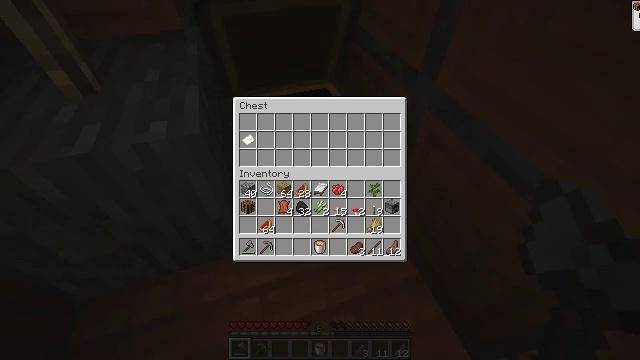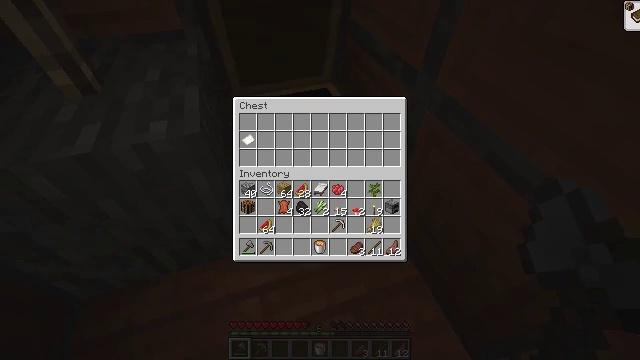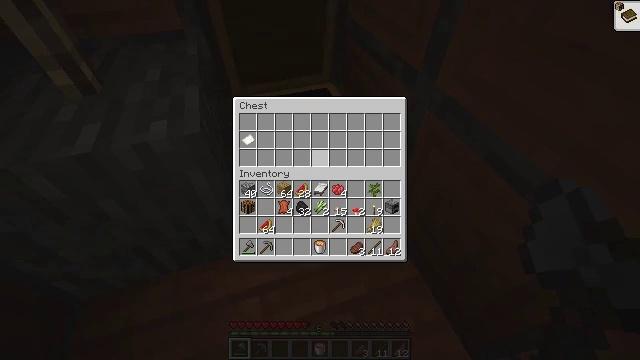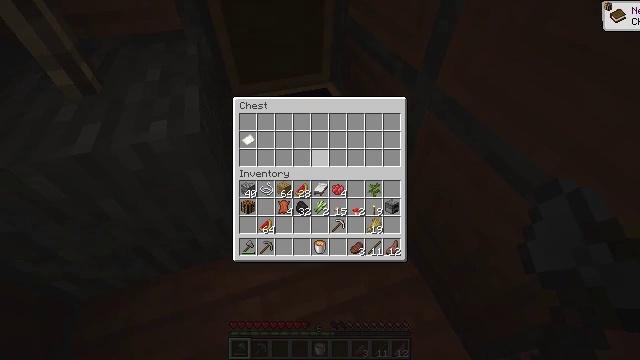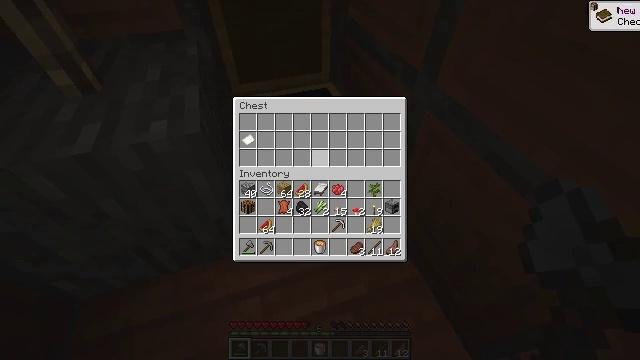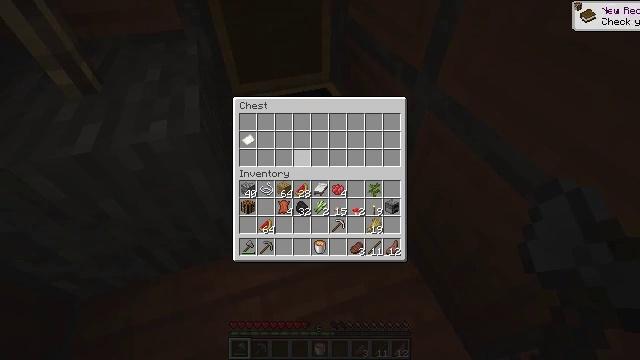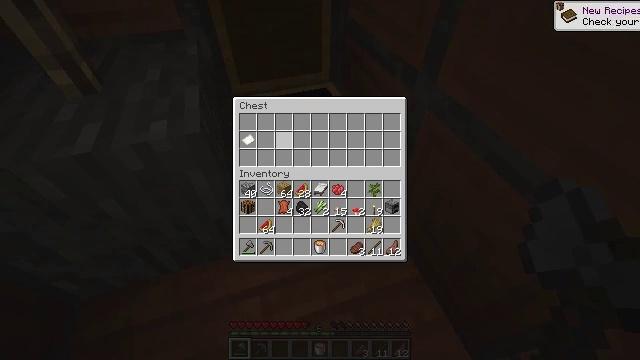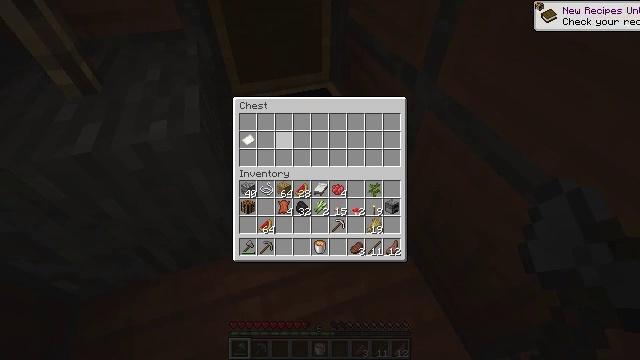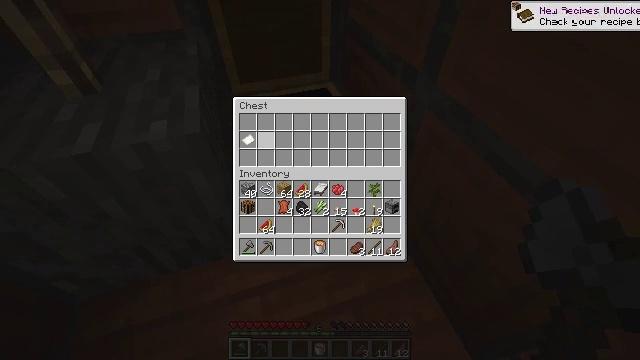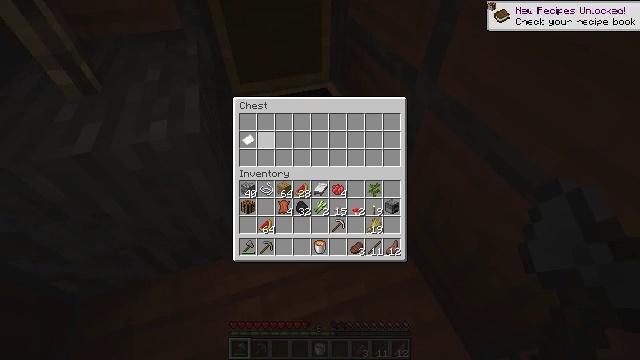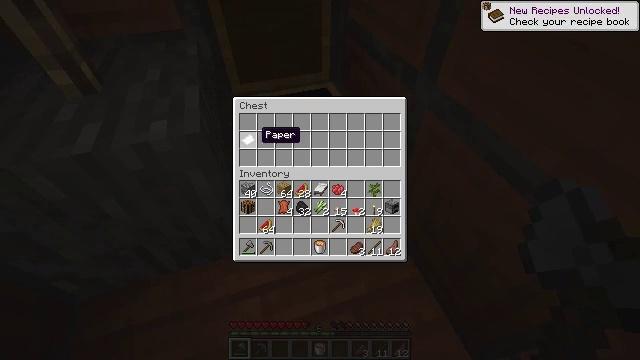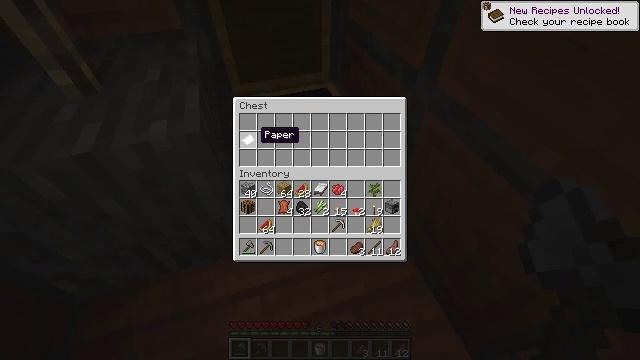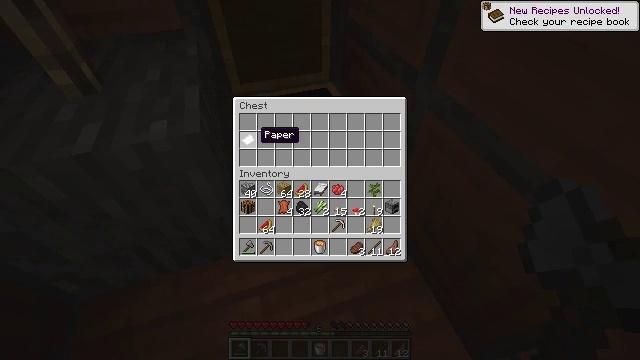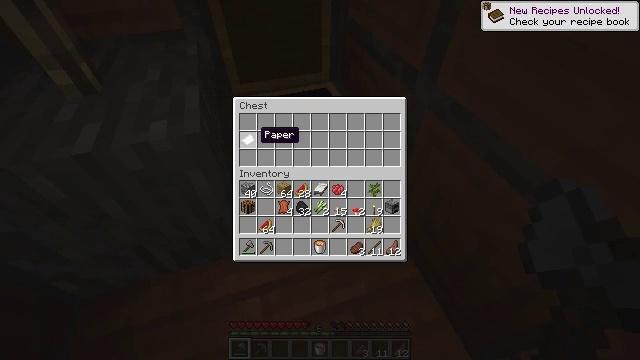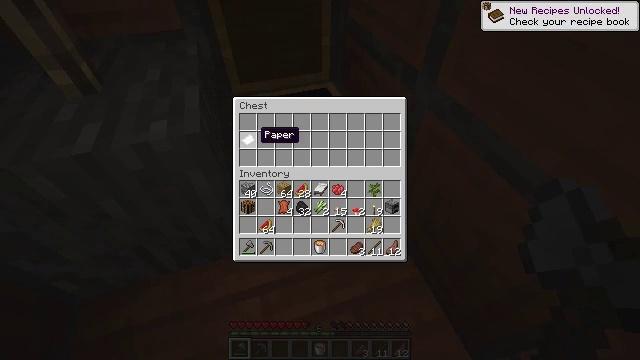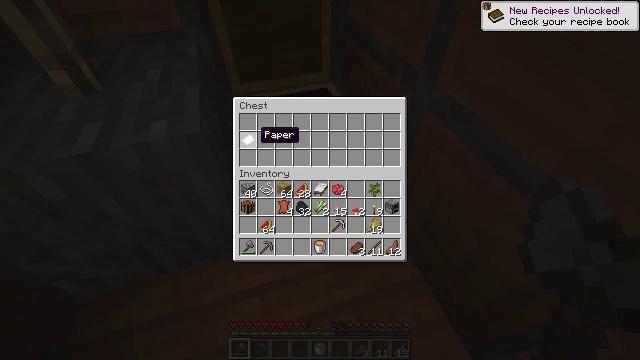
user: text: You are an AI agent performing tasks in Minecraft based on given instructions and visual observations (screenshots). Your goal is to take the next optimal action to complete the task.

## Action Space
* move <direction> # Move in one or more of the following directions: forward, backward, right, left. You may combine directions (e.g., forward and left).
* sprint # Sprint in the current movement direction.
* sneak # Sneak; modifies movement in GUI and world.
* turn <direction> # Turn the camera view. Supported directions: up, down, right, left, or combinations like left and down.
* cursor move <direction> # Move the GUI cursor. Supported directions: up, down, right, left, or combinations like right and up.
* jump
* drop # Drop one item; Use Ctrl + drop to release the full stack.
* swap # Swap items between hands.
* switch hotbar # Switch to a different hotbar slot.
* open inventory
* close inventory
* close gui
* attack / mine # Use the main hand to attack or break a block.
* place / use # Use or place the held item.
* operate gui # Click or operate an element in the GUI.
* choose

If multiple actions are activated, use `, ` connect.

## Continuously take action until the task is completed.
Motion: motion action
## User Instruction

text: Gather the acacia door from a structure.
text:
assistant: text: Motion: no_op
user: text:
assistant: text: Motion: no_op
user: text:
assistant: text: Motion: no_op
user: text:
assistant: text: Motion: no_op
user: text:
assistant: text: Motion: cursor move left
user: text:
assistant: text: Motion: cursor move left
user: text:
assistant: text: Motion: cursor move left
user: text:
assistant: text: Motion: no_op
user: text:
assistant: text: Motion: sneak, cursor move left
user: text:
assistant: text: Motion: sneak, cursor move left
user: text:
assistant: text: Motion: sneak
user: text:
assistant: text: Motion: sneak
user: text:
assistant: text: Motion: sneak
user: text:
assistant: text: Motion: sneak
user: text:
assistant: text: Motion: sneak
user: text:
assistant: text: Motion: sneak
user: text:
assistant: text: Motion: sneak
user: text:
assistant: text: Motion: sneak
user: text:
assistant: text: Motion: sneak, operate gui
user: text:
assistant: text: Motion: sneak
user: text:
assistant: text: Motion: sneak
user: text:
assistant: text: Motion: sneak
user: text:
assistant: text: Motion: no_op
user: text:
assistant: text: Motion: no_op
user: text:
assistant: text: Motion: no_op
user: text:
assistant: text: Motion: no_op
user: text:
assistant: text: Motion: no_op
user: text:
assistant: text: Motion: sneak
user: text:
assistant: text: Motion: sneak
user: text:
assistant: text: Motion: sneak